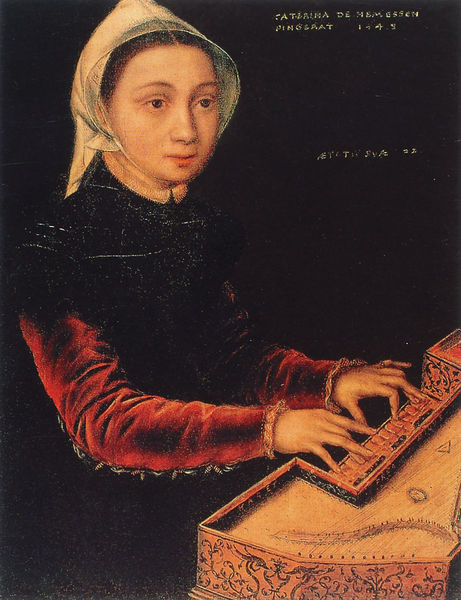
Titel: Junge Frau am Virginal
Künstler: Catharina van Hemessen
Institution: Köln, Wallraf-Richartz-Museum
Schlagwörter: gemälde, weiß, mädchen, ocker, finger, frau, kleid, mund, nase, schwarz, blick, rot, schleier, tuch, haube, augen, rembrandt, samt, hals, hände, instrument, portrait, porträt, öl, haare, musik, lippen, schrift, spielen, kopftuch, klavier, musizieren, piano, rüschen, tasten, saiten, latein, klavierspielerin, cembalo, spinett, shift, 1449, nase4